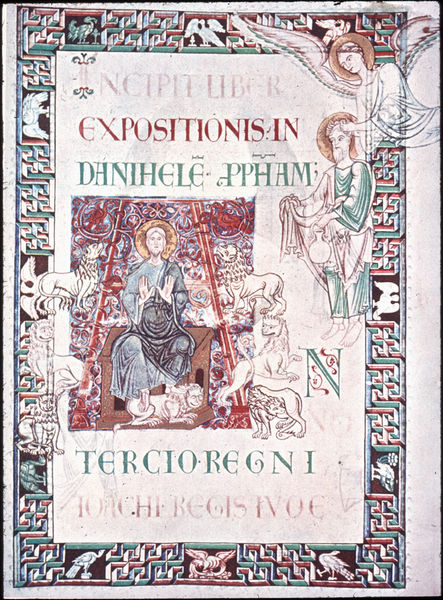
Titel: Kommentar zu Daniel
Institution: Dijon, Bibliothèque municipale
Schlagwörter: adler, mann, grün, rot, tier, tiere, ornament, bild, hände, engel, thron, buch, seite, illustration, text, buchdeckel, buchseite, heiligenschein, löwen, jesus, mittelalter, heiliger, löwe, heilig, ornamnet, labyrinth, latein, buchmalerei, evangelist, n, expositionis